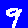
Digit: 9